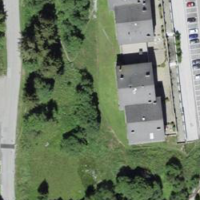
EUNIS habitat code: 54
Species observed at this site:
Corvus corax